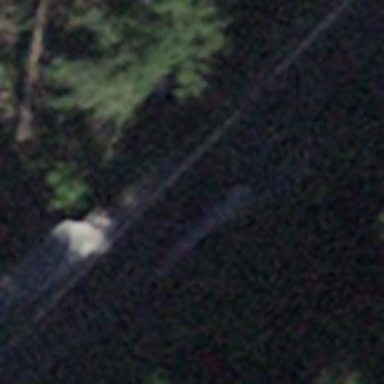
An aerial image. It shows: Railway crossing.